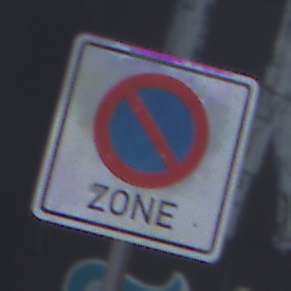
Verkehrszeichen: BeginnEingeschraenktesHalteverbotZone
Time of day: MorningAfternoon
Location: Outdoor (Urban)
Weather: PartlyCloudy
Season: NotSpecified
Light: Natural